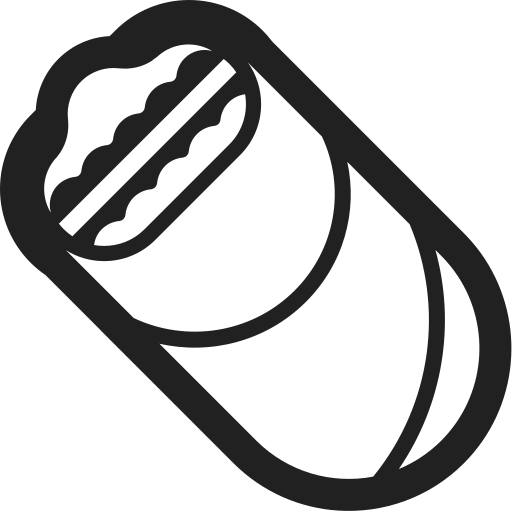
burrito high contrast